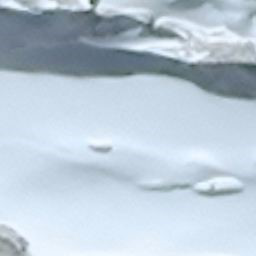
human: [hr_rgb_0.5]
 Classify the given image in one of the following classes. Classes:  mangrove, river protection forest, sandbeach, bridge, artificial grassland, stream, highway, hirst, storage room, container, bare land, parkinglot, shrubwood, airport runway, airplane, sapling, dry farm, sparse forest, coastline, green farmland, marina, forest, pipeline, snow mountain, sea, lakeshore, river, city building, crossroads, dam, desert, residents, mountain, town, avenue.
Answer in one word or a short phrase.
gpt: snow mountain